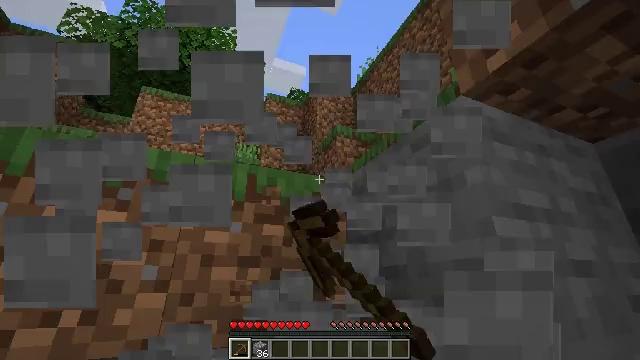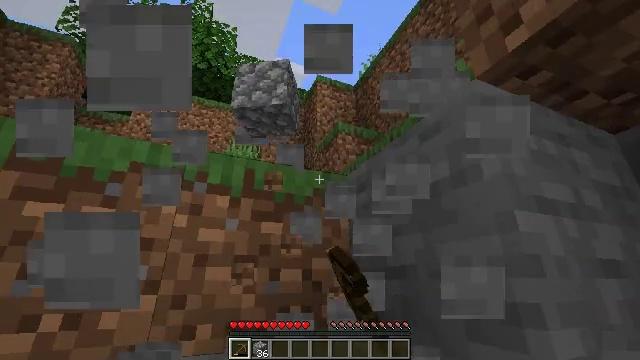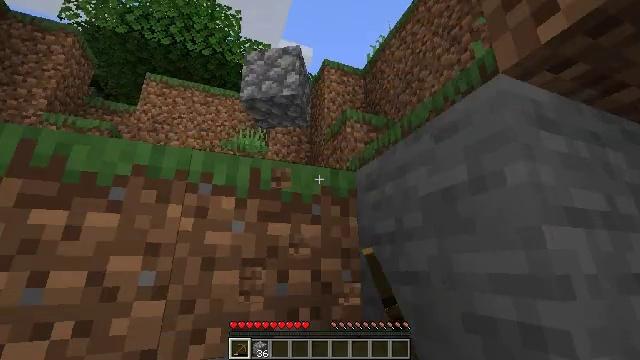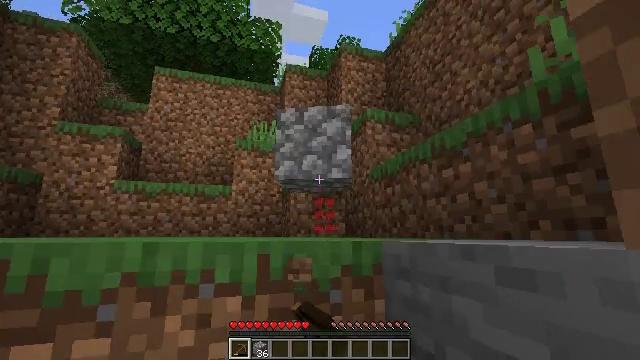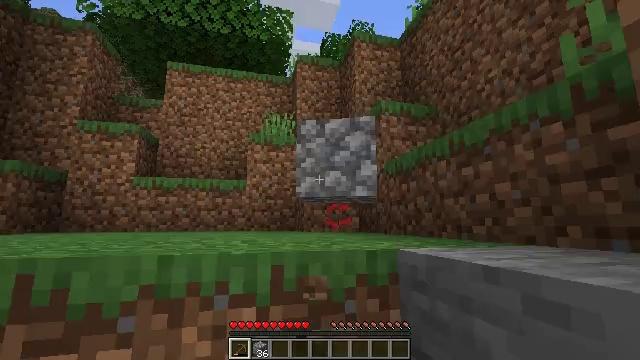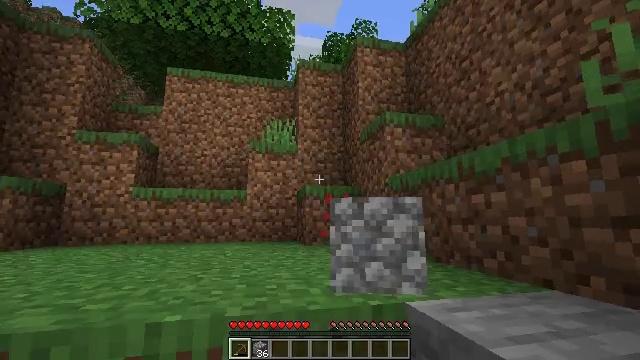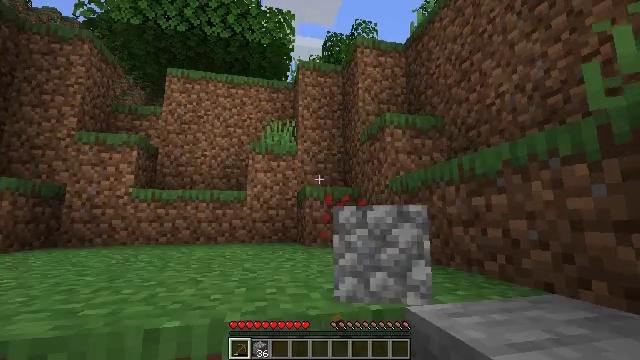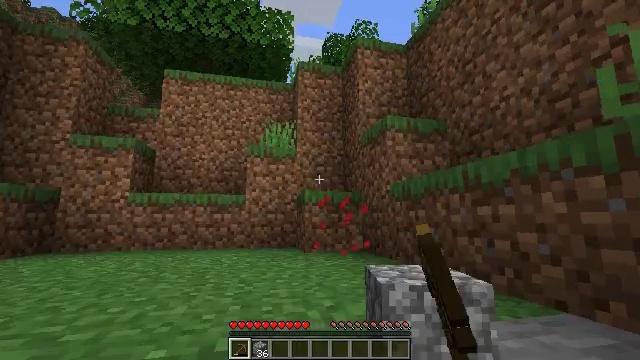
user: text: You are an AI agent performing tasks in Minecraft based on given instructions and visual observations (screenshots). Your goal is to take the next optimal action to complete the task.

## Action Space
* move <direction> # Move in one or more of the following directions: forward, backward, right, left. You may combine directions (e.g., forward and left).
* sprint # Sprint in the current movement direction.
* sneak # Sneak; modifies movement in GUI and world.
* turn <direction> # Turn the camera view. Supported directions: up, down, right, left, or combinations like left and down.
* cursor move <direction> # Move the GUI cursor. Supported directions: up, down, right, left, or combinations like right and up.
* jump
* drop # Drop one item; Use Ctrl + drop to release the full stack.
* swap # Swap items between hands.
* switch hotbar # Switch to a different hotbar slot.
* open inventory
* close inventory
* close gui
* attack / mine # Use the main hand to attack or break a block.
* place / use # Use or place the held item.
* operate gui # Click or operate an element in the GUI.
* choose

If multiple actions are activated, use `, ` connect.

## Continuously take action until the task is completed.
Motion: motion action
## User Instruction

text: Harvest the poppy flower.
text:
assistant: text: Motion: move forward, sneak, attack / mine
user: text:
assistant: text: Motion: move forward, sneak, turn left and down, attack / mine, jump
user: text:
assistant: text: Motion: move forward, sneak, turn left and down, attack / mine, jump
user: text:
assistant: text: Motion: move forward, sneak, turn left and down, jump
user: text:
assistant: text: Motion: move forward, sneak, jump
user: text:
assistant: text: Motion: move forward, sneak, jump
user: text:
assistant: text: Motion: move forward, sneak
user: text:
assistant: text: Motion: sneak